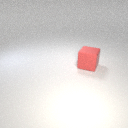
large red rubber cube